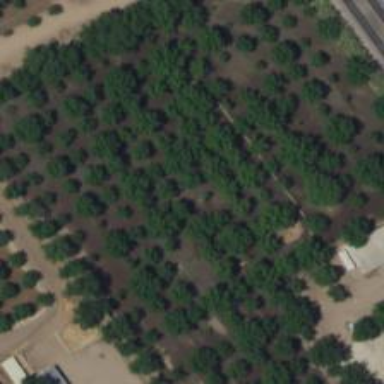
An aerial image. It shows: Orchard.